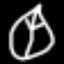
Label: leaf